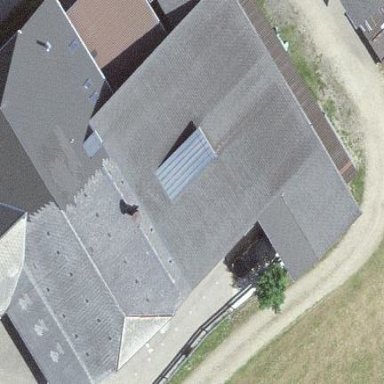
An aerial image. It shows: Farm building.